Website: apple
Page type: payment
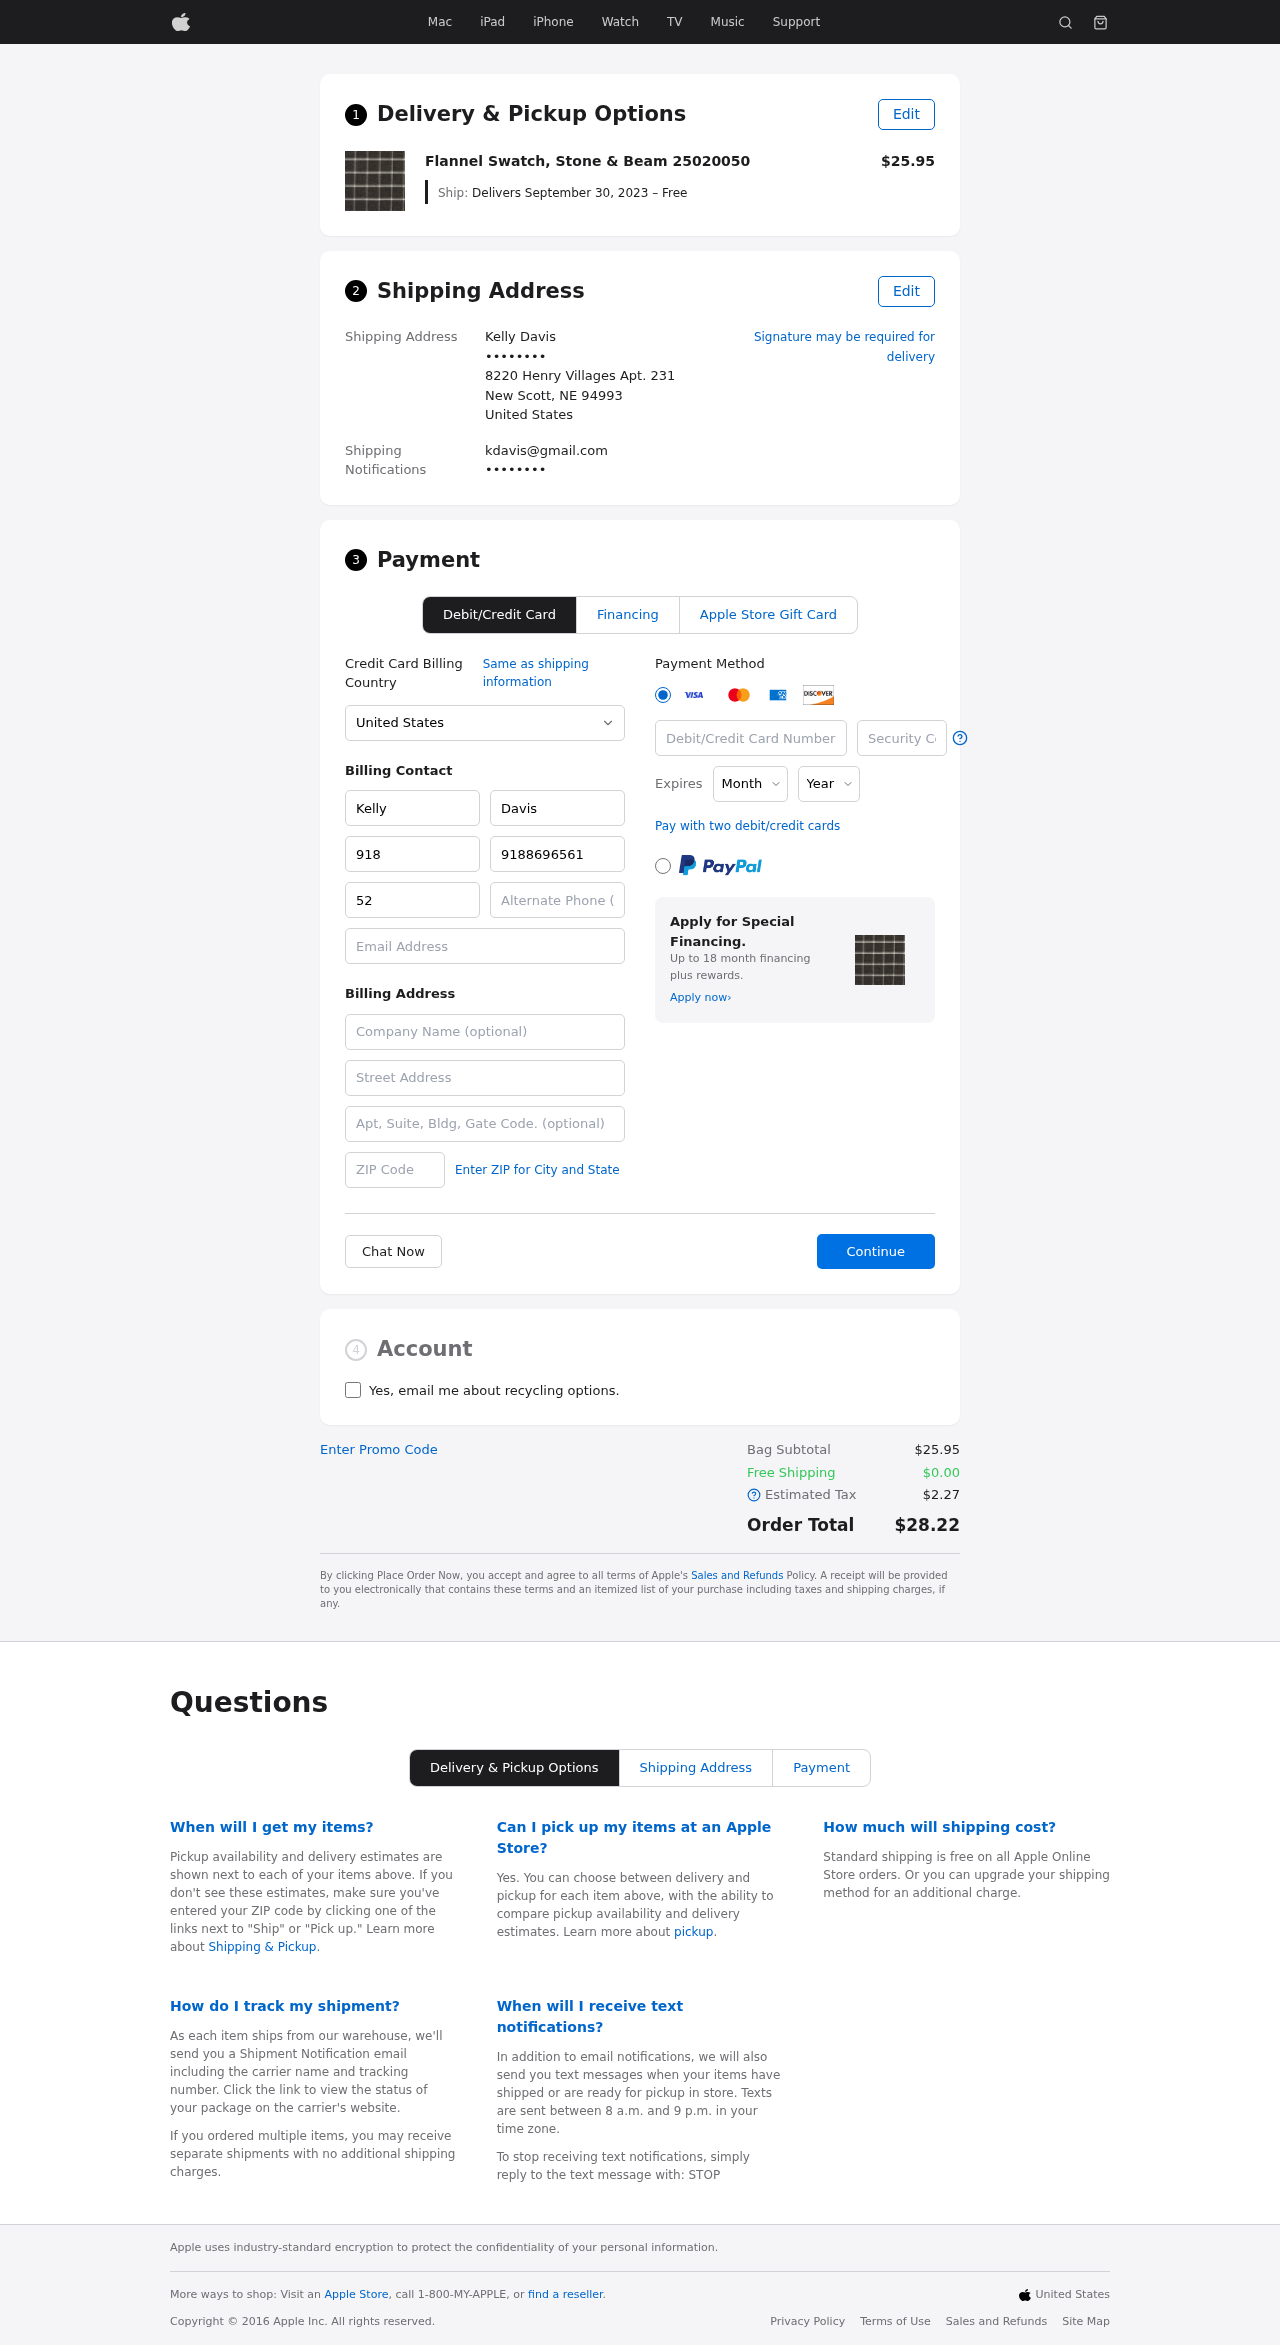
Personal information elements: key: PII_CARD_CVV
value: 491
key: PII_CARD_EXPIRY_MONTH
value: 10
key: PII_CARD_EXPIRY_YEAR
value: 30
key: PII_CARD_NUMBER
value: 6011 9500 1680 9410
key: PII_CITY_STATE_ZIP
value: New Scott, NE 94993
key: PII_COUNTRY
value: United States
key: PII_EMAIL
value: kdavis@gmail.com
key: PII_EMAIL2
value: kdavis@gmail.com
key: PII_FIRSTNAME
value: Kelly
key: PII_FULLNAME
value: Kelly Davis
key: PII_LASTNAME
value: Davis
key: PII_PHONE3
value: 9188696561
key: PII_PHONE_ALT
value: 5236859514
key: PII_PHONE_ALT_AREA
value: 523
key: PII_PHONE_AREA
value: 918
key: PII_POSTCODE2
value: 87128
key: PII_SECURITY_CODE
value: NB29
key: PII_STREET
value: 8220 Henry Villages Apt. 231
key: PII_STREET2
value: Suite 826
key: PII_PHONE
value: ••••••••
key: PII_PHONE2
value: ••••••••
Product elements: key: PRODUCT1_NAME
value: Flannel Swatch, Stone & Beam 25020050
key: PRODUCT1_PRICE
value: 25.95
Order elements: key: ORDER_DELIVERY_DATE
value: Delivers September 30, 2023 – Free
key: ORDER_SUBTOTAL
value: $25.95
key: ORDER_SHIPPING_COST
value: $0.00
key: ORDER_TAX
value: $2.27
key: ORDER_TOTAL
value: $28.22